Question: I was able to create a totals row for a table without any issues.
But, there is a column (column number 7) of which I don't want to calculate the total, but instead show the value of a cell from the previous month to the current one.
Here it is an image (I had to use an image because this table this table is dynamically generated pulling data from a SharePoint list) of the table:

As you can see I have a column and a column.
We are in June, so I would like the Pending column to show "".
This is what I've done so far:
JS:
'''
var theDate = new Date();
var prevMonth = theDate.getMonth() - 1;
prevMonth = prevMonth === -1 ? 12 : prevMonth;
var month = new Array();
month[0] = "January";
month[1] = "February";
month[2] = "March";
month[3] = "April";
month[4] = "May";
month[5] = "June";
month[6] = "July";
month[7] = "August";
month[8] = "September";
month[9] = "October";
month[10] = "November";
month[11] = "December";
rows = [];
$('#myTable tr td:nth-child(7)').each(function ()
{
var rowText = $(this).text();
rows.push(rowText);
var n = month[prevMonth];
if (rowText !== n)
{
$('#myTable tr:last td:nth-child(7)').text($(this).text());
}
});
'''
I can't figure out how to read the values of each row in both columns at the same time.
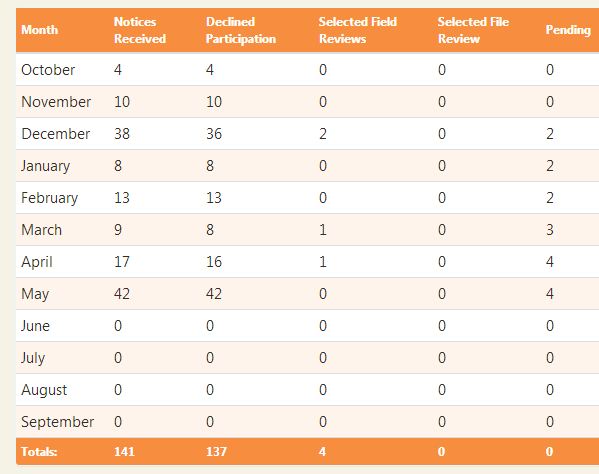
Answer: You need to find the row containing the previous month's name. If you've found that you can get the value of the column for that month and place it in the row.
'''
var months = ["January", "February", "March", "April", "May", "June", "July", "August", "September", "October", "November", "December"];
var today = new Date();
var thisMonth = today.getMonth();
var prevMonth = thisMonth == 0 ? 11 : thisMonth - 1;
var month = months[prevMonth];
var val = $("#myTable tr:contains('" + month + "') td:nth-of-type(7)").text();
$("#myTable tr:last-of-type td:nth-of-type(7)").text(val);
'''
See this <URL> for a working example.